Aerial crown-view tile of a tropical tree (Barro Colorado Island, Panama), acquired 20250512:
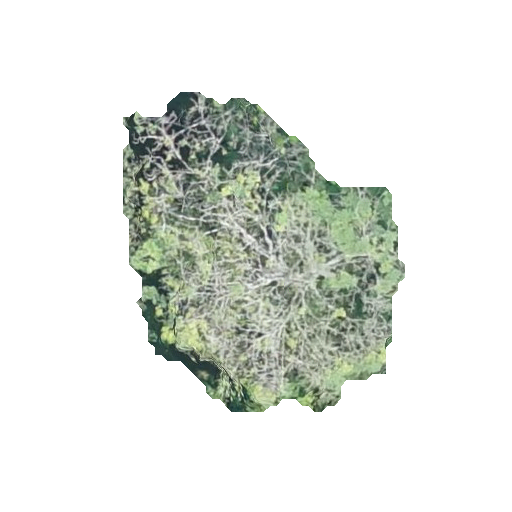
Species: Tabebuia rosea
GBIF accepted scientific name: Tabebuia rosea
Crown area: 95.413 m²